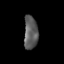
Tissue: lung
Cell type: Epithelial cells
Senescence score: 0.2131
Nuclear area (px): 452
Mean DAPI intensity: 92.586